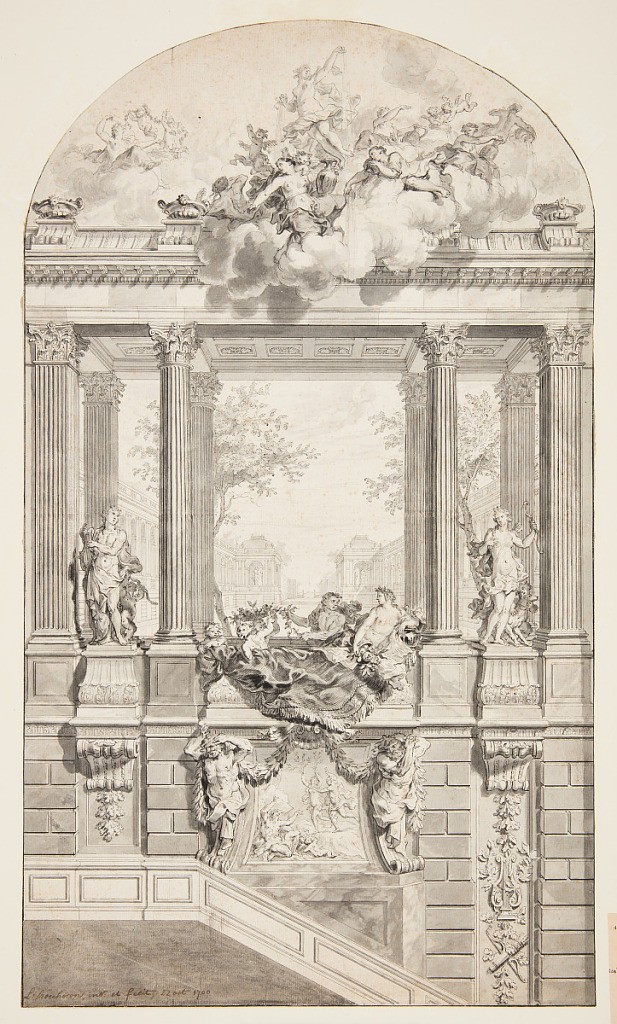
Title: Design for Staircase, Voorst Castle, The Hague, Netherlands
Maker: Isaac de Moucheron, Dutch, 1667–1744
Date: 1697–1700
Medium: Pen and black ink, brush and gray wash, traces of black chalk on white laid paper
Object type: Drawing
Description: Drawing in three registers. Palace courtyard visible through Corinthean portico. In left niche, Apollo; at center, Abundance and attendants; at right, Diana. Top register, figures amidst clouds. Bottom register, Daphne and Apollo between caryatids.